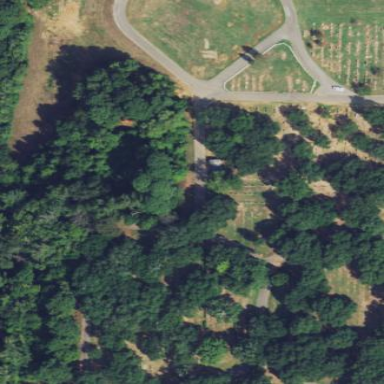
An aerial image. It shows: Cemetery or graveyard.